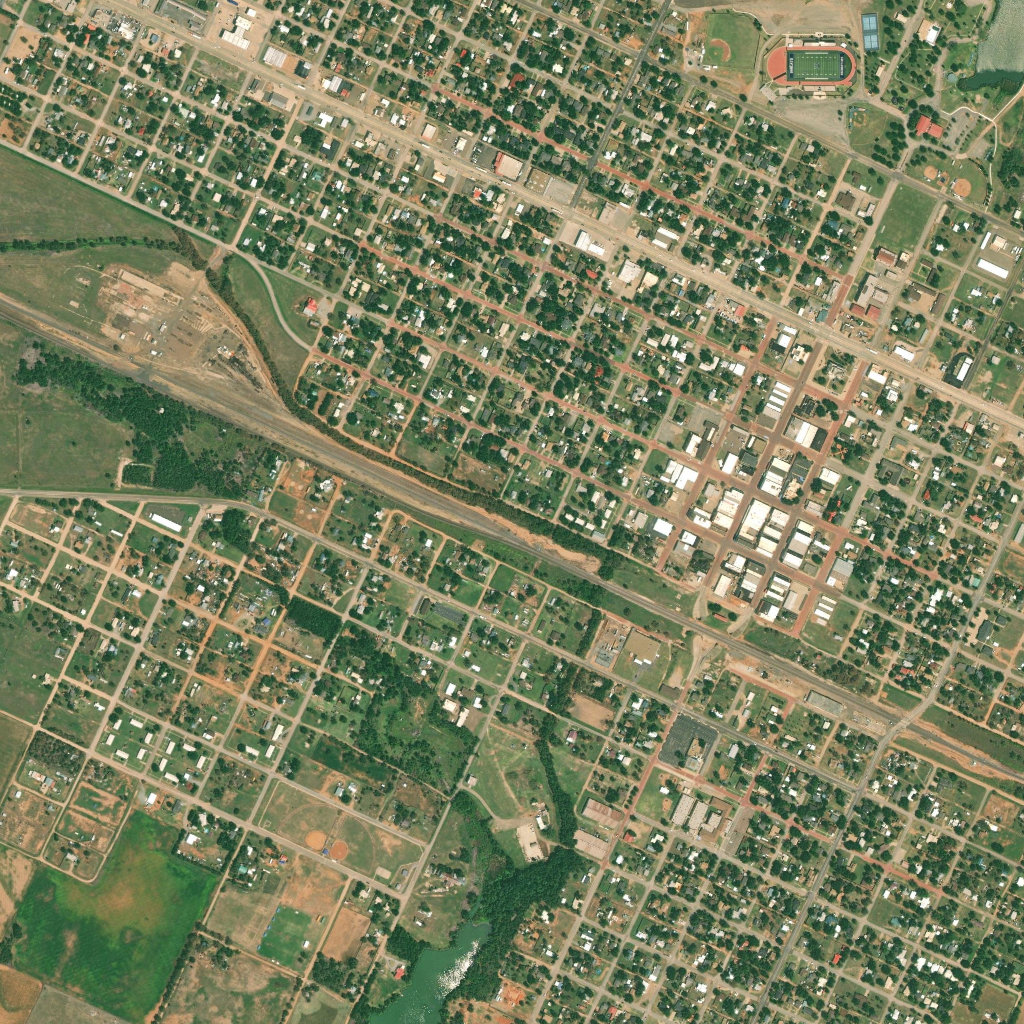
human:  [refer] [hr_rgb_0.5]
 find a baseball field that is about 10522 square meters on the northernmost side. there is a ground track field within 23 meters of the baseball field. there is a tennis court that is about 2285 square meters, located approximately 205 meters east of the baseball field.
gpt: <box>[[68, 1, 74, 6, 0]]</box>